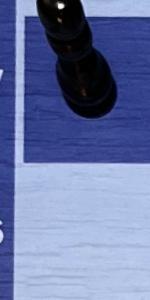
Label: Empty